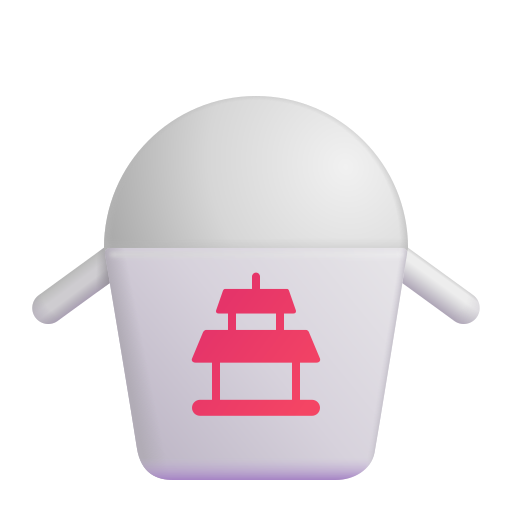
takeout box color